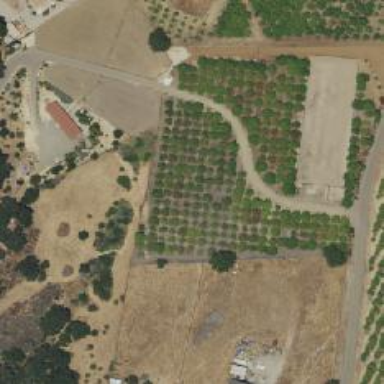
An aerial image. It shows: Orchard.